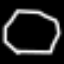
Label: octagon